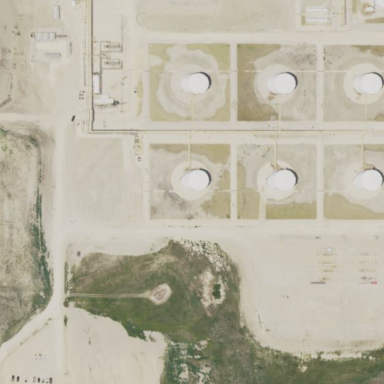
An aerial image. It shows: Industrial area designated as petroleum terminal.